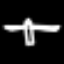
Label: airplane